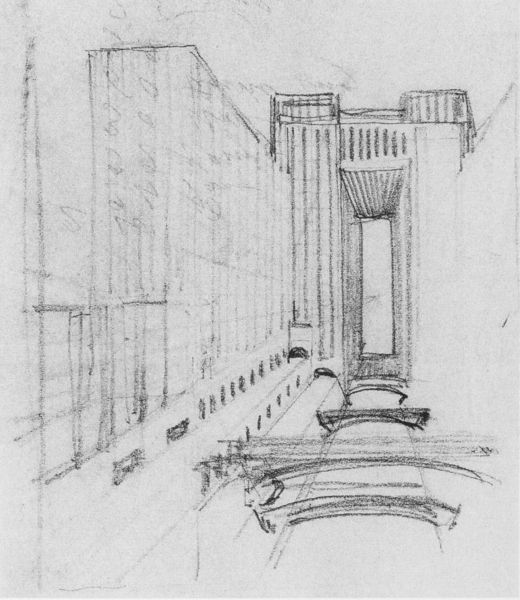
Titel: Città Nuova: Nebenstraße für Fußgänger mit Aufzügen in der Mitte
Künstler: Antonio Sant' Elia
Standort: Milano
Institution: Collezione Accetti
Schlagwörter: himmel, schatten, weiß, fluss, menschen, stadt, fenster, glas, grau, hell, kreide, raum, schwarz, skizze, strasse, säule, säulen, zeichnung, gebäude, haus, weg, expressionismus, architektur, bach, häuser, brücke, kanal, turm, papier, bogen, fassade, italien, perspektive, venedig, studie, abstrakt, modern, zug, mauer, grafik, graphik, linien, fabrik, schlot, pilaster, zahlen, durchgang, stufe, tiefe, monumental, striche, tor, bögen, futurismus, gang, tusche, durchblick, türme, übergang, linie, kohle, schwarz-weiss, radierung, gehweg, text, strich, bahnhof, bleistift, entwurf, kohlezeichnung, schemenhaft, rom, portal, öffnung, mensche, anwesen, portikus, fluchtpunkt, antik, hilfe, konstruktion, griechenland, graben, kanneluren, plan, aquädukt, unfertig, träger, tunnel, brücken, säulengang, bauwerk, aufriss, graphit, perspektivisch, notizen, utopie, bleistif, hochhaus, innenstadt, hochhäuser, flüchtig, skizee, wolkenkratzer, überlagert, tunnell, sant'lia, belistigt, strassensituation, bleistifzeichnung